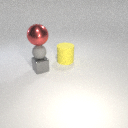
small gray metal cube to the left of large yellow rubber cylinder